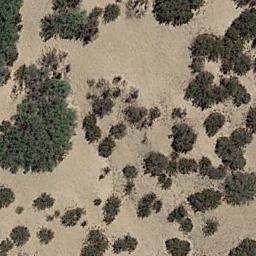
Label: chaparral